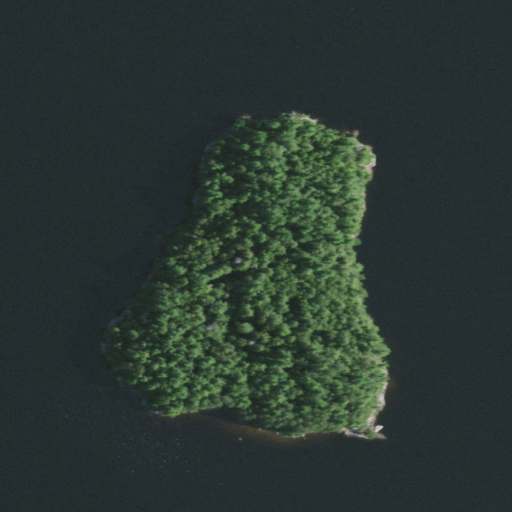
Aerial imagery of island in New York named Norway Island containing open water, evergreen forest, herbaceous wetlands, and grassland